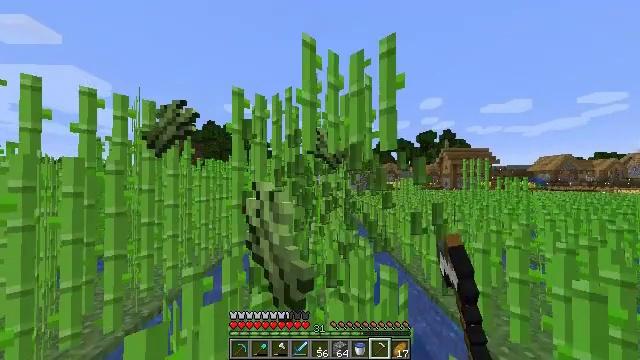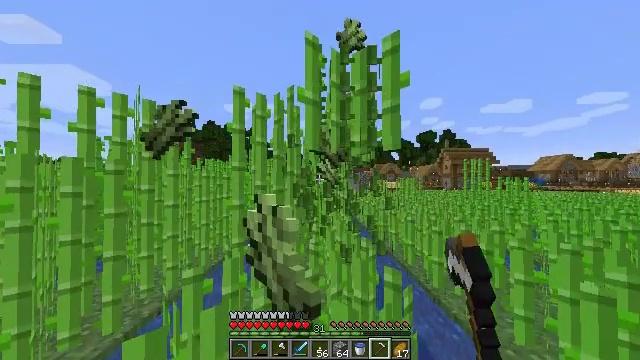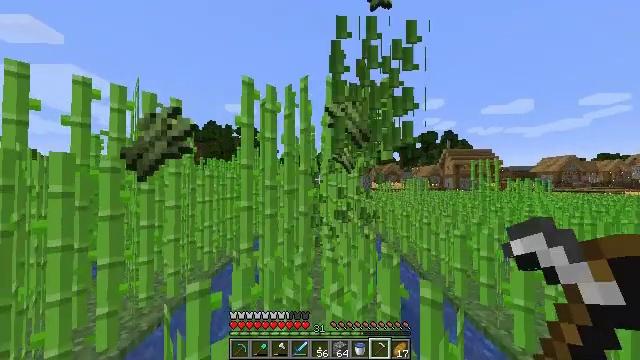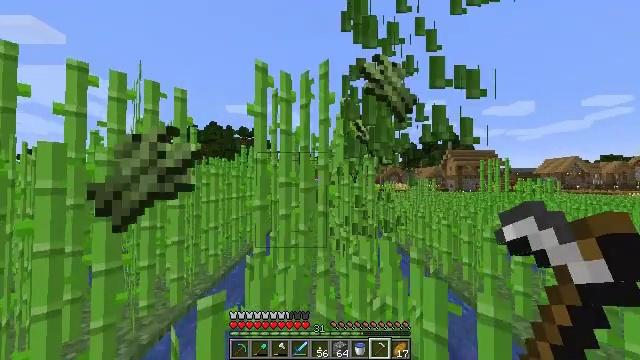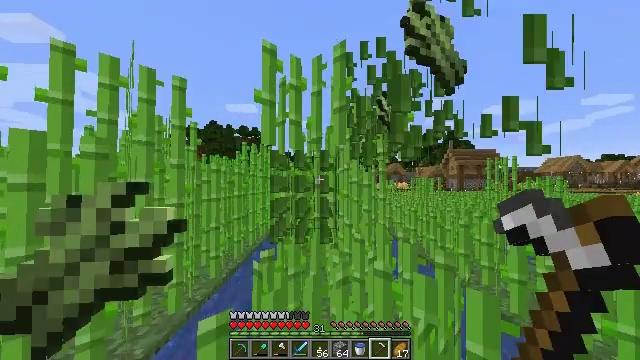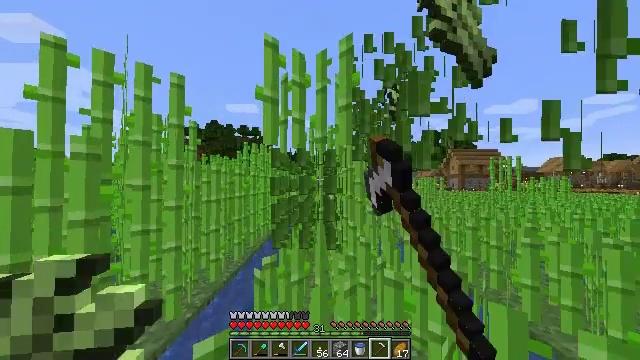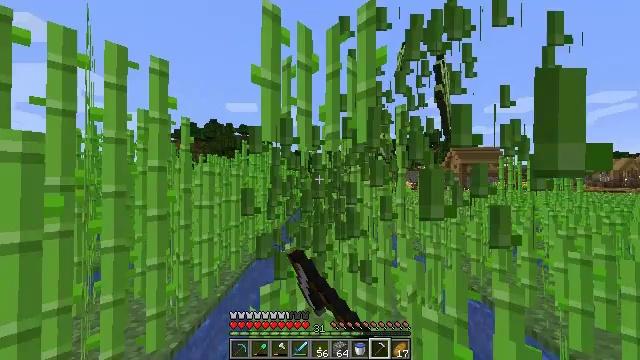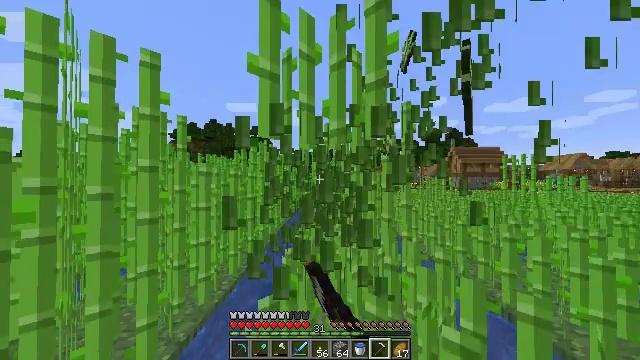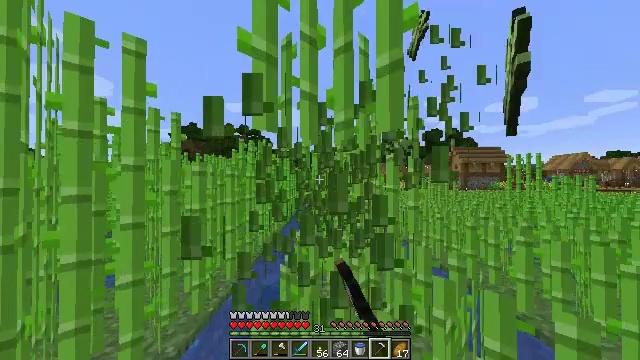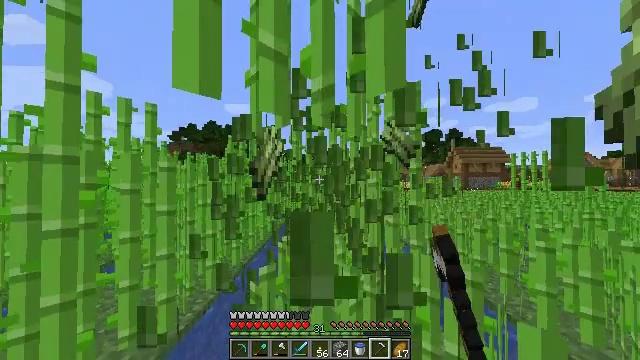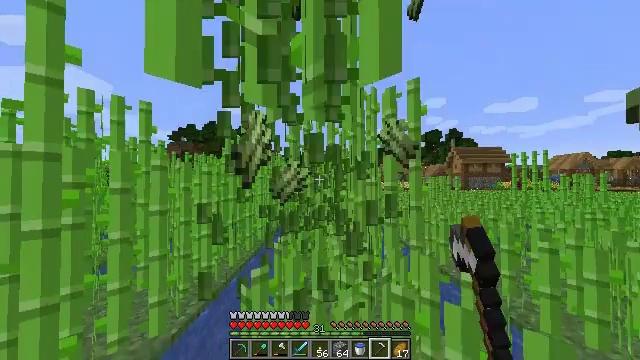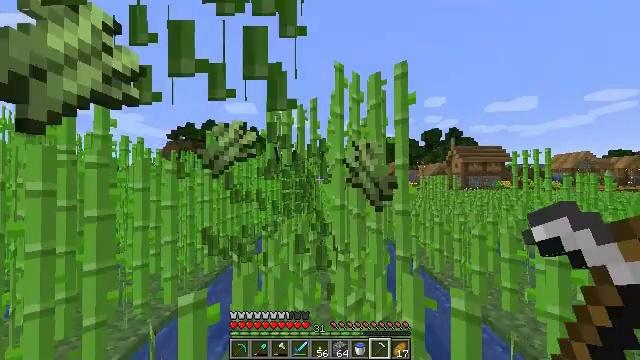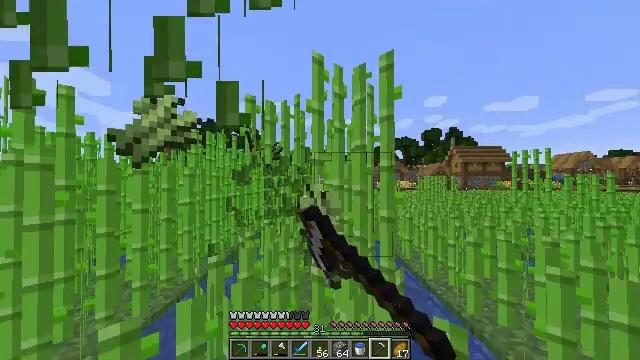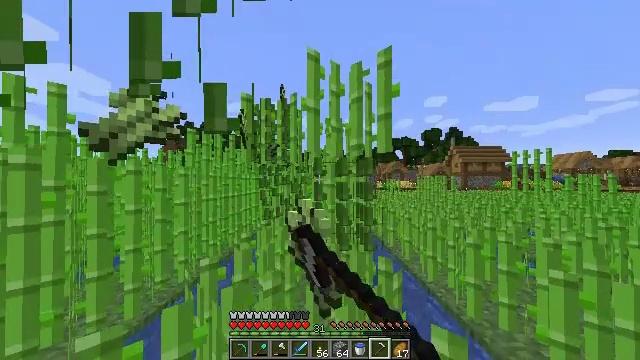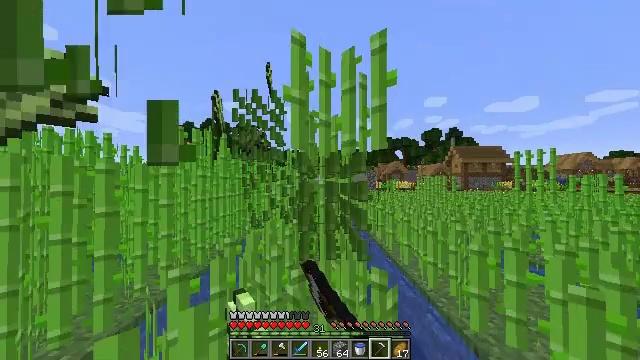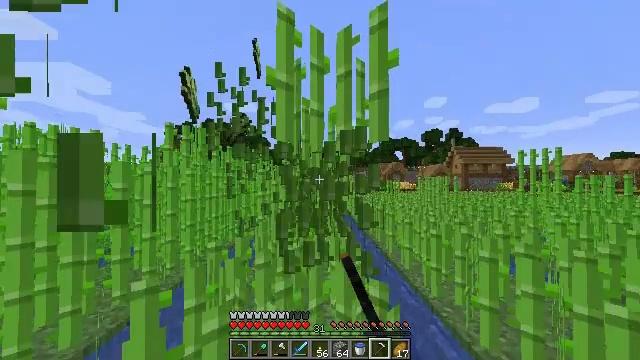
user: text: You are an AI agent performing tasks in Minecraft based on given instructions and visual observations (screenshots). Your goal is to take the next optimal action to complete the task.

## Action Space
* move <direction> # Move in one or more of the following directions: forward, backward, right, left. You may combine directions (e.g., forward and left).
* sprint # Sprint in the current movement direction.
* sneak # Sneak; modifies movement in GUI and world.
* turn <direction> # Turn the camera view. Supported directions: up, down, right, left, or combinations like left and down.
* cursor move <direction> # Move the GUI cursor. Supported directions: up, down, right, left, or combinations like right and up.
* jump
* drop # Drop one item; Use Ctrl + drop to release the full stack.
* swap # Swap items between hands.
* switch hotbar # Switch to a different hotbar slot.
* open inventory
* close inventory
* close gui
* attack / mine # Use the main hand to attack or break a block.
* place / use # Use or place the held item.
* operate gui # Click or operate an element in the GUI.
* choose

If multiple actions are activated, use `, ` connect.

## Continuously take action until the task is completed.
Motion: motion action
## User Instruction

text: Cut down the sugar cane stalks.
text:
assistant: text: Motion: move forward and move left, sprint, attack / mine
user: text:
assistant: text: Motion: move forward and move left, sprint, attack / mine
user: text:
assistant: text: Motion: move forward and move left, sprint, attack / mine
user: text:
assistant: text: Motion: move forward, sprint, attack / mine
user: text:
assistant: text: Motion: move forward, sprint, attack / mine
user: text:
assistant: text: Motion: move forward, sprint, attack / mine
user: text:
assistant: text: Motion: move forward, sprint, attack / mine
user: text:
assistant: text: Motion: move forward and move right, sprint, attack / mine
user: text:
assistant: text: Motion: move forward and move right, sprint, attack / mine
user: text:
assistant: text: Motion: move forward and move right, sprint, attack / mine
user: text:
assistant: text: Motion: move forward and move right, sprint, attack / mine
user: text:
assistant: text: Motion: move forward and move right, sprint, attack / mine
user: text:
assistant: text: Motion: move forward, sprint, attack / mine
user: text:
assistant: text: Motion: move forward, sprint, attack / mine
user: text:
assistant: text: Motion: move forward, sprint, attack / mine
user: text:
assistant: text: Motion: move forward, sprint, attack / mine
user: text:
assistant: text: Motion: move forward, sprint, attack / mine
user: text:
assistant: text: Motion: move forward and move left, sprint, attack / mine
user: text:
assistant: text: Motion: move forward and move left, sprint, attack / mine
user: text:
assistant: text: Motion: move forward and move left, sprint, attack / mine
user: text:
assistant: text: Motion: move forward and move left, sprint, attack / mine
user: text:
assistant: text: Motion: move forward and move left, sprint, attack / mine
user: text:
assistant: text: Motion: move forward, sprint, attack / mine
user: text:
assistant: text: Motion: move forward, sprint, attack / mine
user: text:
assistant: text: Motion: move forward, sprint, attack / mine
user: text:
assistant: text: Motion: move forward and move right, sprint, attack / mine
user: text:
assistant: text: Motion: move forward and move right, sprint, attack / mine
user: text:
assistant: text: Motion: move forward and move right, sprint, attack / mine
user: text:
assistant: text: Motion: move forward and move right, sprint, attack / mine
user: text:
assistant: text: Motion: move forward and move right, sprint, attack / mine